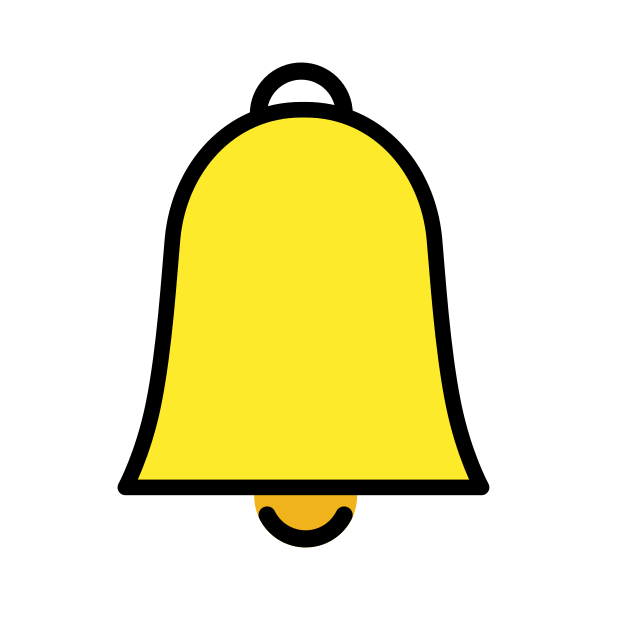
Emoji: 🔔
Name: bell
Unicode: 0x1f514